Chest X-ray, PA view. Patient: 22 years old, sex F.
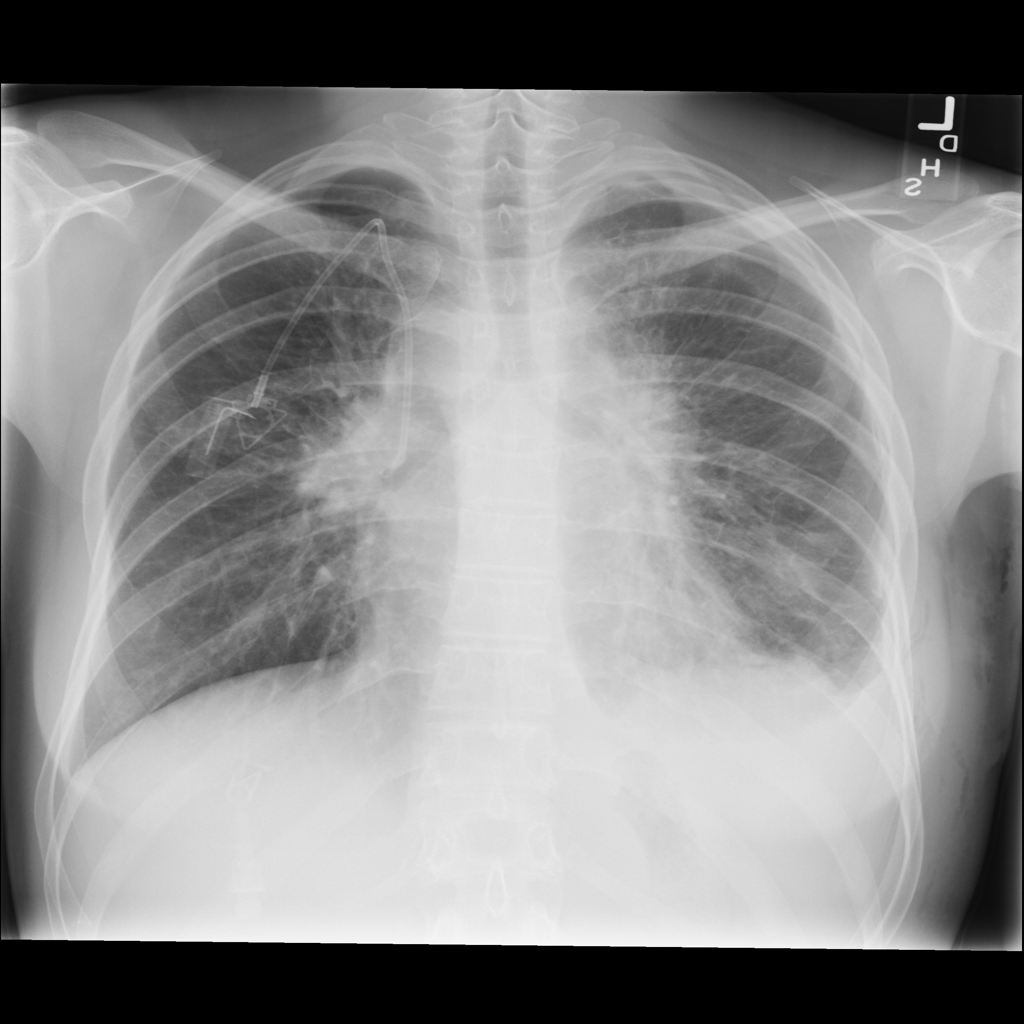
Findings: Effusion, Infiltration